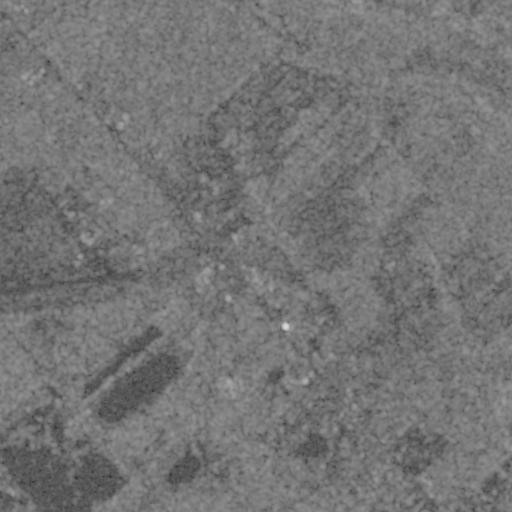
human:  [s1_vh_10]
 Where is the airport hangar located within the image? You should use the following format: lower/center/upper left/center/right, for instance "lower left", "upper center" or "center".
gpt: The airport hangar is located in the center left of the image.
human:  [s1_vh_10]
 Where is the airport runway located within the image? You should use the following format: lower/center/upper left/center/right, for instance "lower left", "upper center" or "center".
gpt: The airport runway is located in the center left of the image.
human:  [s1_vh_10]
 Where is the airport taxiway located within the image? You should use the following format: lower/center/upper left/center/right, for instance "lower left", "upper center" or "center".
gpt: The airport taxiway is located in the center left of the image.
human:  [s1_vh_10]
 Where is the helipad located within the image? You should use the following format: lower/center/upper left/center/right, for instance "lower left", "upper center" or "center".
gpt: The helipad is located in the center left of the image.
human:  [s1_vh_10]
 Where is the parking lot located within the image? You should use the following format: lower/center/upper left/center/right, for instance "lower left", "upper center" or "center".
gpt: The parking lot is located in the center left of the image.
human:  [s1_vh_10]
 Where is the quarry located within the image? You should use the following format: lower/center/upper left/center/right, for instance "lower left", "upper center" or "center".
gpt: The quarry is located in the lower left of the image.
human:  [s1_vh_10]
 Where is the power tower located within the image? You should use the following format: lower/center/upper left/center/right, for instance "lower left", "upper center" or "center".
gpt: There is no power tower in the image.

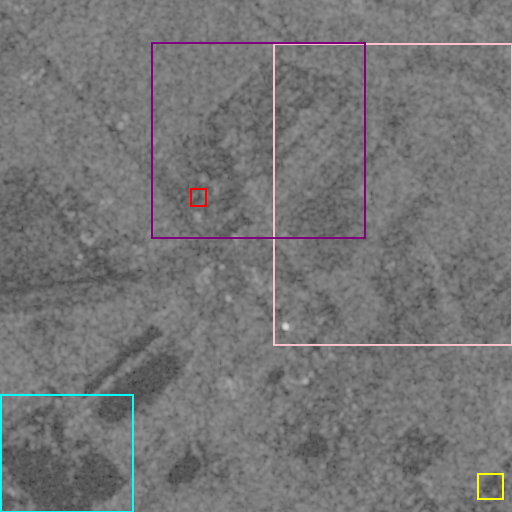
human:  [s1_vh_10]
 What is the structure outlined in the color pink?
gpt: The structure outlined in pink is a crop field.
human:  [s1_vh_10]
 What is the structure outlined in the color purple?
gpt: The structure outlined in purple is a park.
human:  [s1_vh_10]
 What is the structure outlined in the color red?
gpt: The structure outlined in red is a parking lot.
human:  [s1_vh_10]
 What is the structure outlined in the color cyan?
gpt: The structure outlined in cyan is a quarry.
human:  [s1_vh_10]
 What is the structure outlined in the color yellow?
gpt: The structure outlined in yellow is a building.
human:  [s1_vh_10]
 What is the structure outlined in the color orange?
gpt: There is no orange outline.